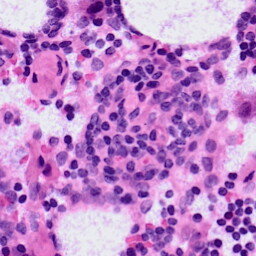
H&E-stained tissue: LymphNode